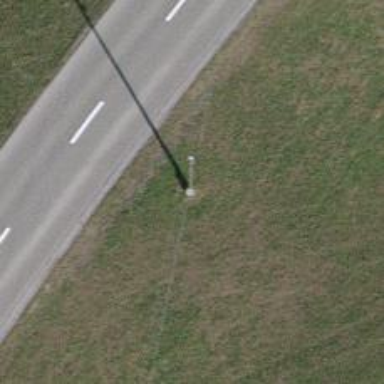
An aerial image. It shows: Minor power line.